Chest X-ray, AP view. Patient: 53 years old, sex M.
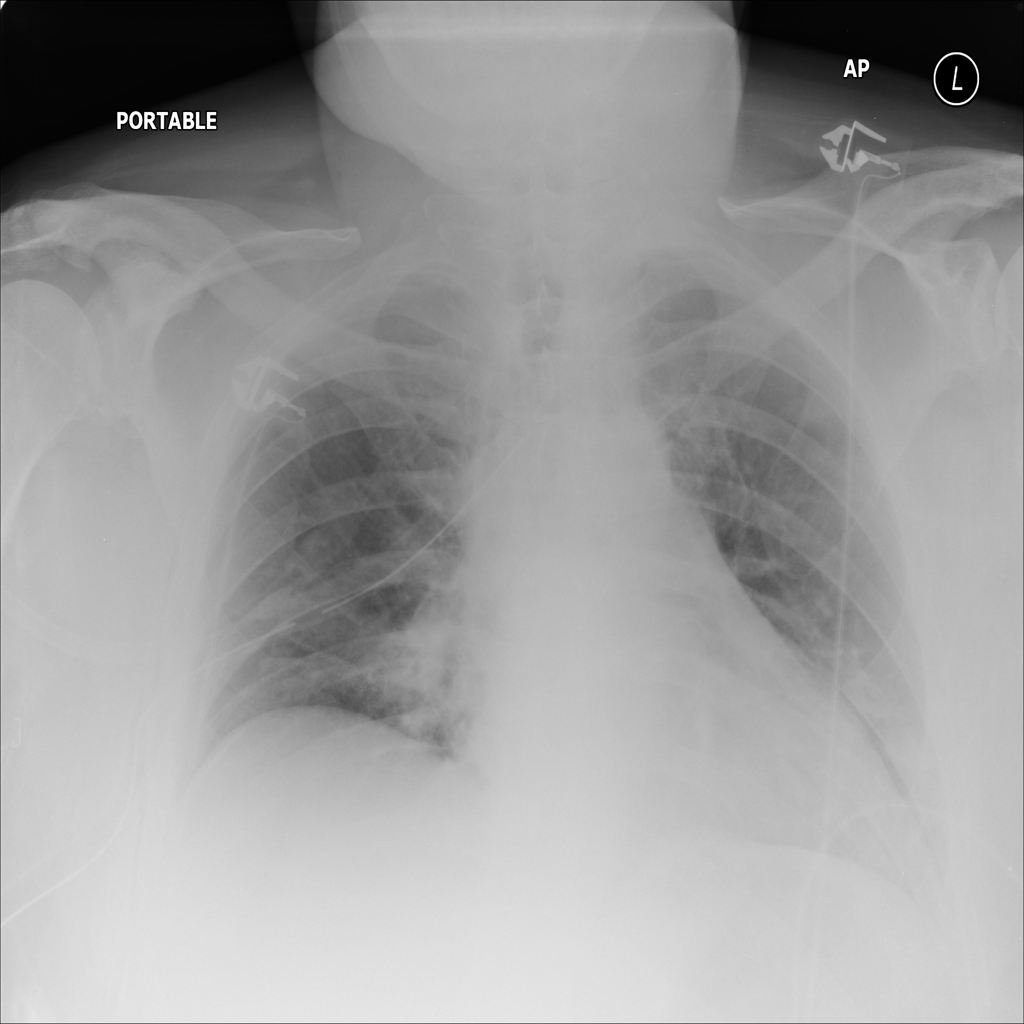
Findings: Emphysema, Nodule